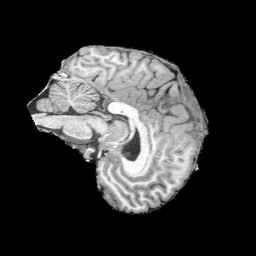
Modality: UNIT1
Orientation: sagittal